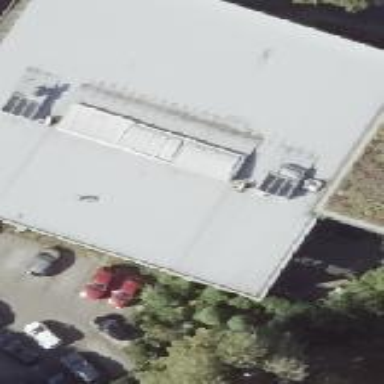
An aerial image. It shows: Building that houses car shop.